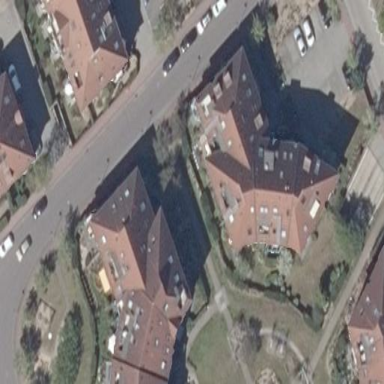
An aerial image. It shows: Residential building with half-hipped roof shape.